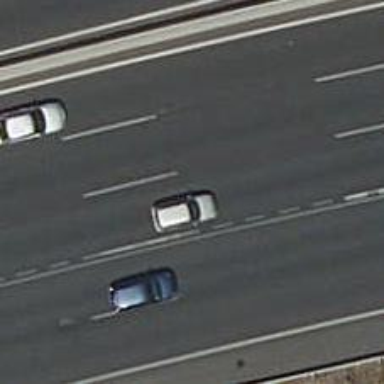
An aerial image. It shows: Motorway junction.